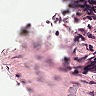
Metastatic tissue present: no